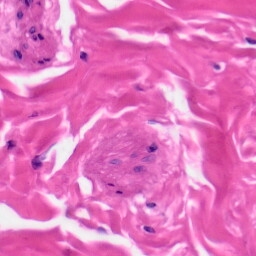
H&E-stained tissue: Skin